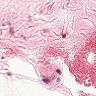
Metastatic tissue present: no